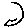
Label: moon